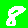
Digit: 8